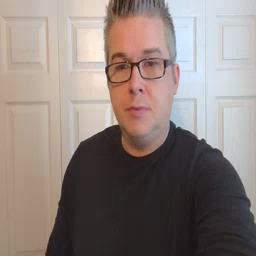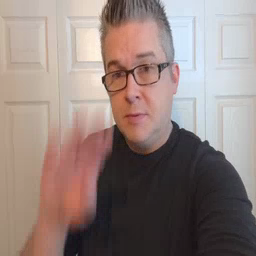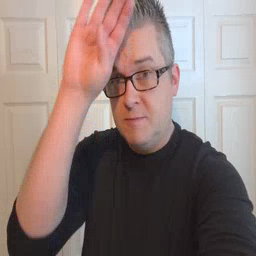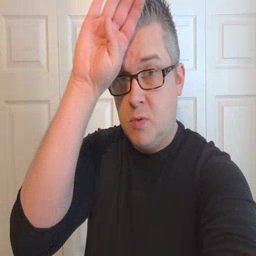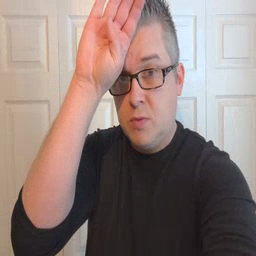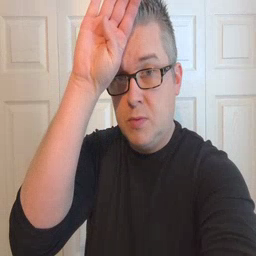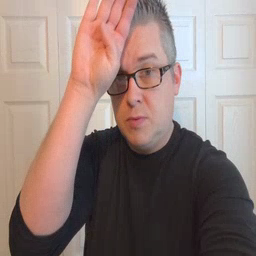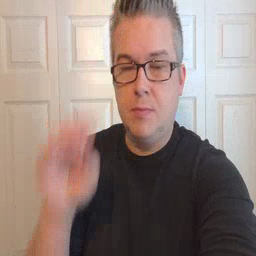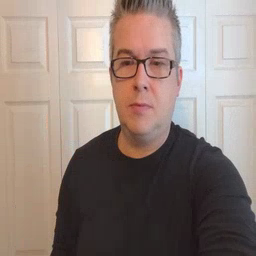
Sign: fireman